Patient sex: F
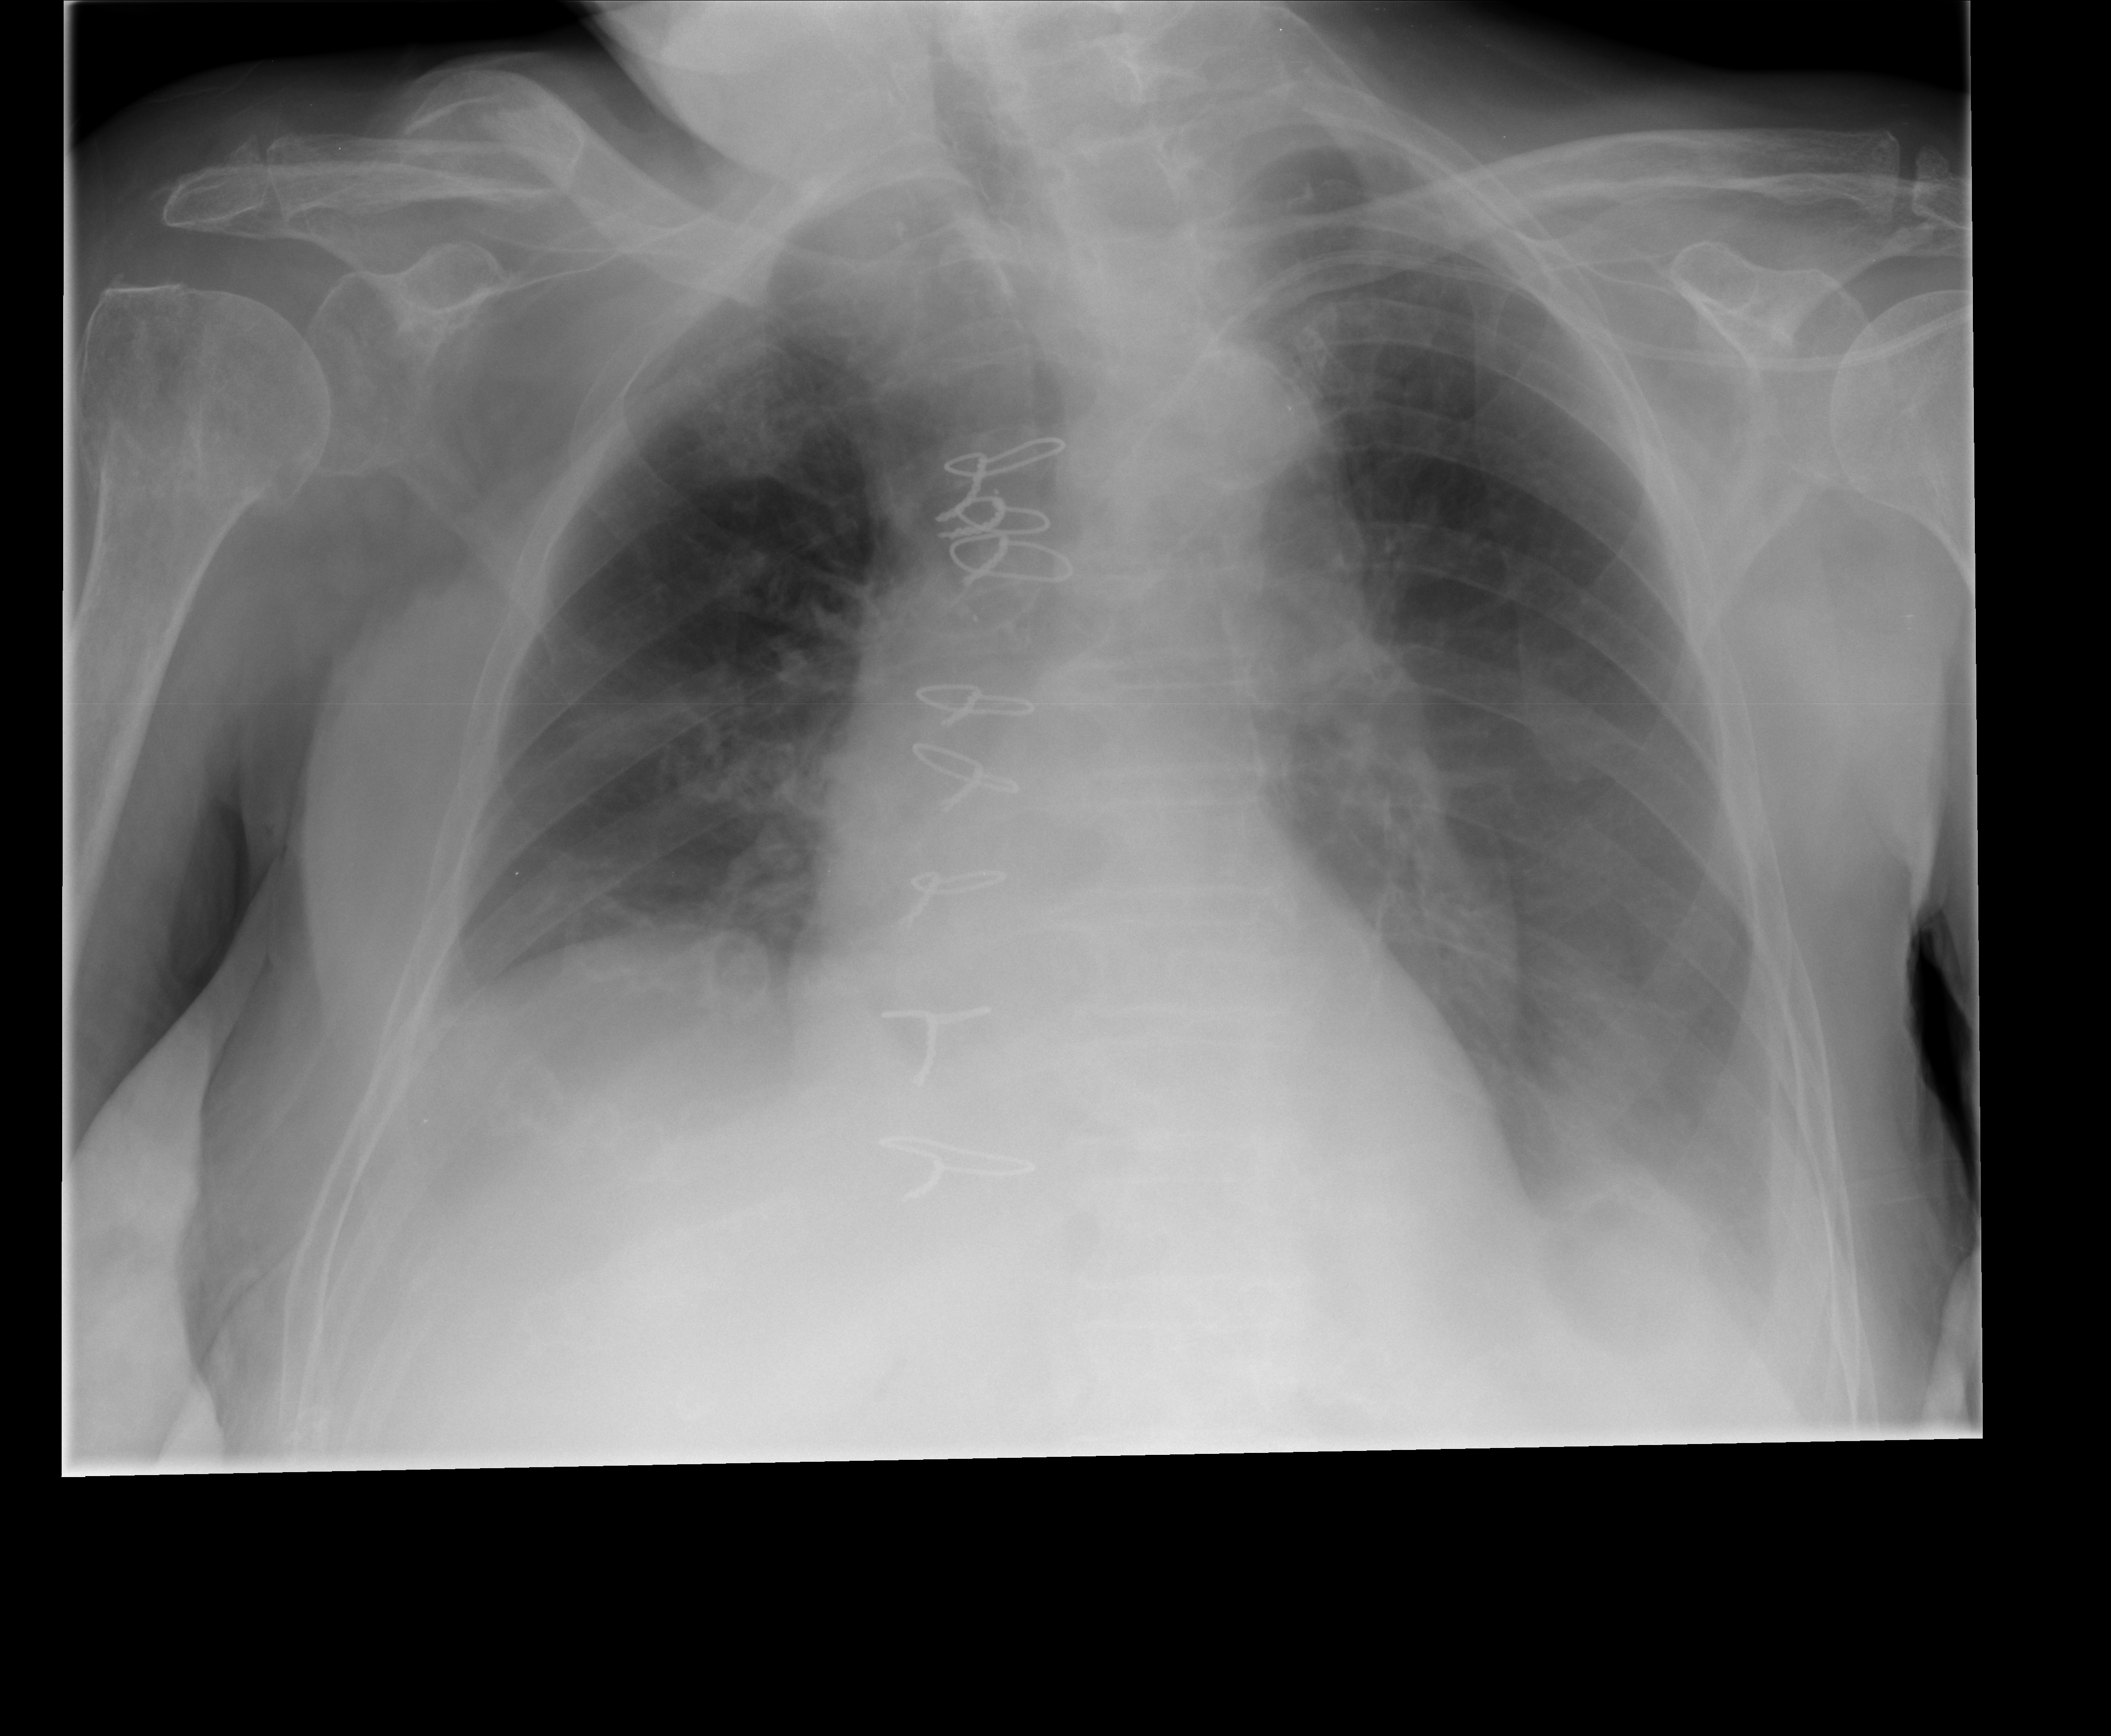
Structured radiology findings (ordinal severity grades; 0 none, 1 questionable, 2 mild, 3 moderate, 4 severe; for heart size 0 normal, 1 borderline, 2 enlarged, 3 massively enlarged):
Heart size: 0
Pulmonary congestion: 0
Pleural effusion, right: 1
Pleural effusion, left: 1
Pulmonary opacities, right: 0
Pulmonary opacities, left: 0
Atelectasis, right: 1
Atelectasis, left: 1